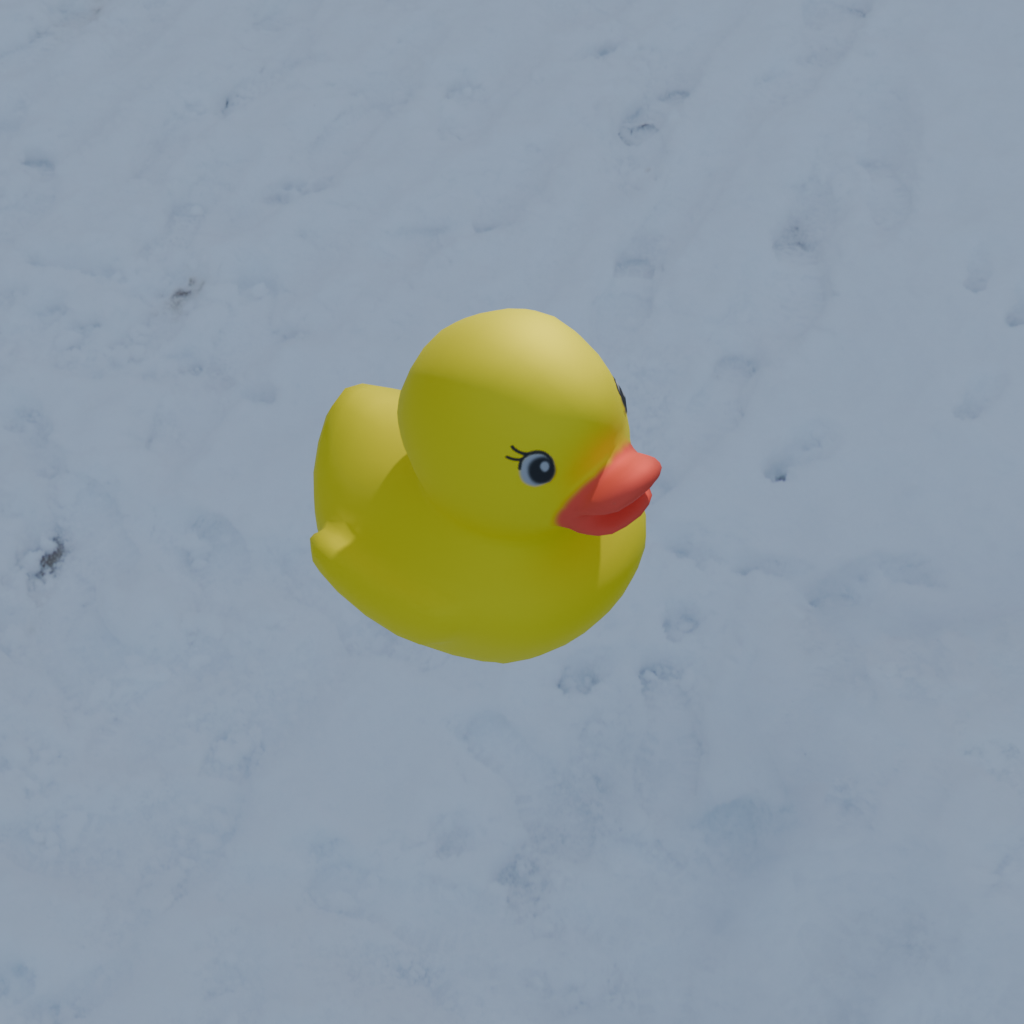
an image of a yellow rubber duck seen from <front_right_top> in a snow-covered beach with a cloudy winter sky.